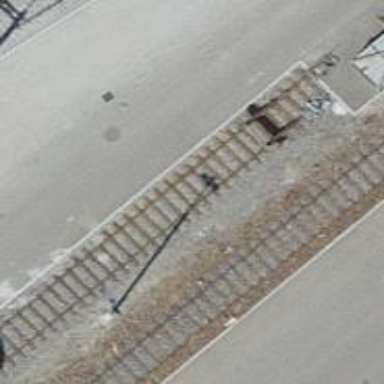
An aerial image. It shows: Railway buffer stop.